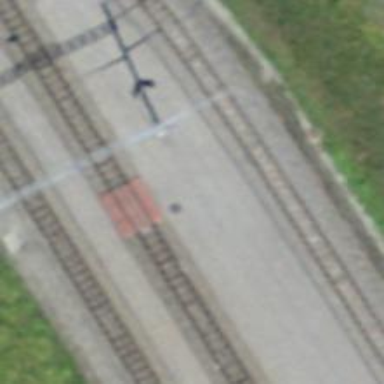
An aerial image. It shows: Unmarked crossing of railway.